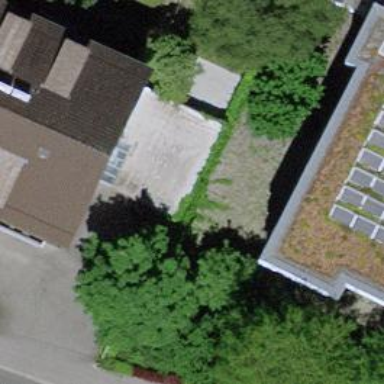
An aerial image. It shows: Garage building part.